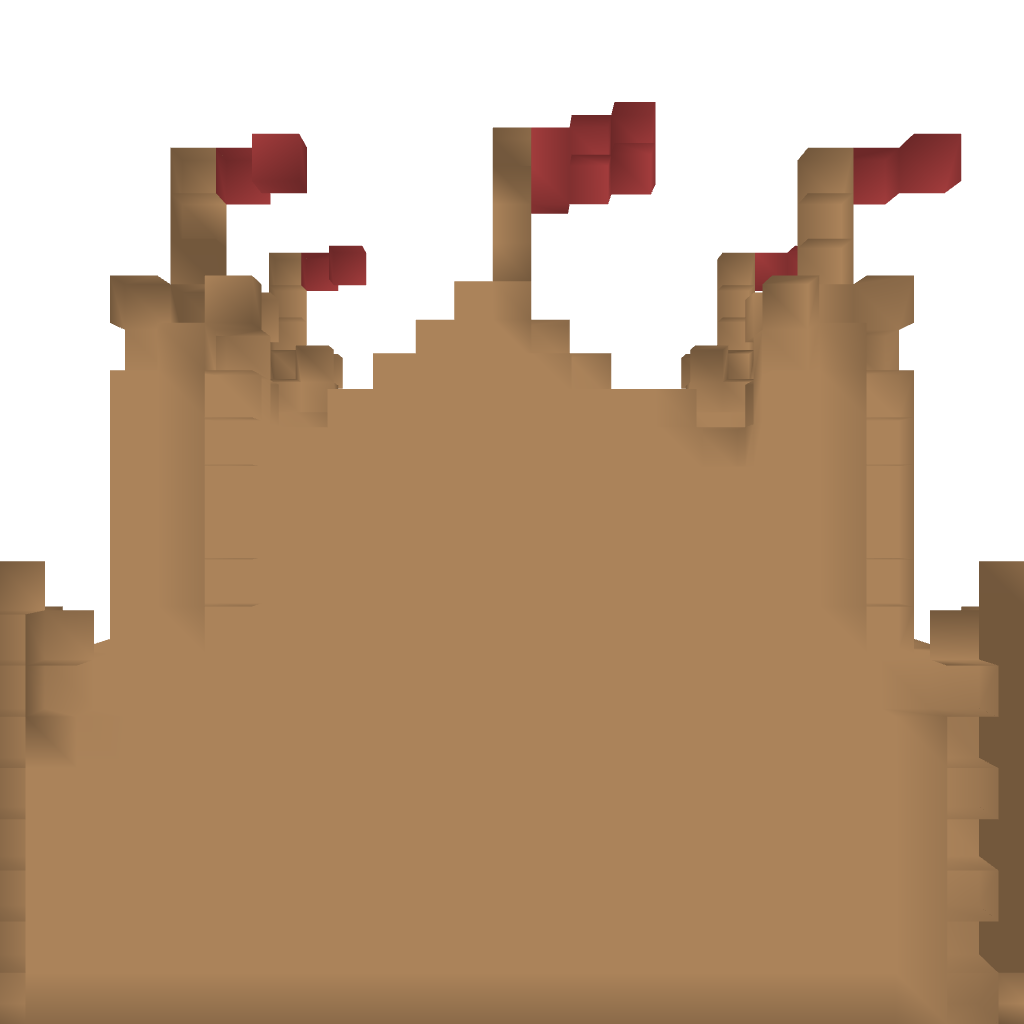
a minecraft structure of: easy castle good quality